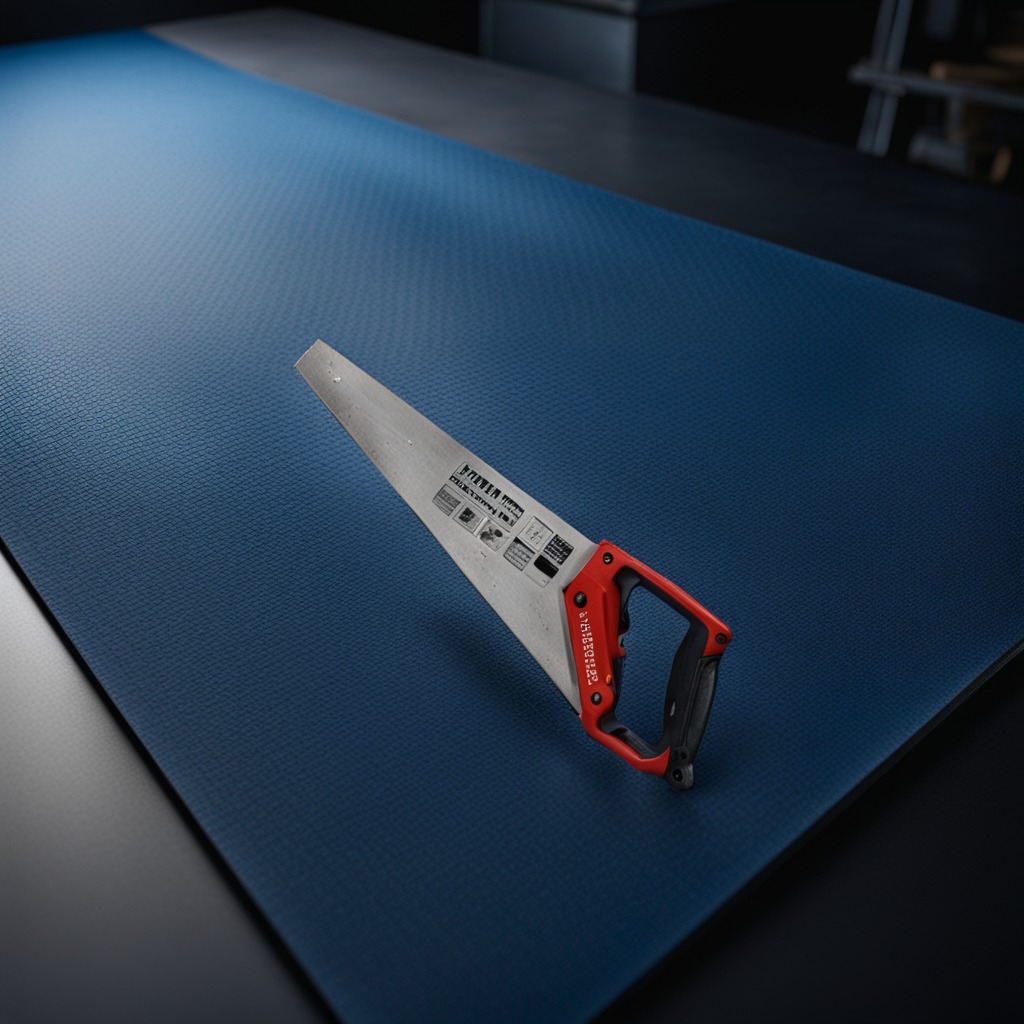
A metal saw lying on a clean granite tabletop inside a workshop at night soft shadows worn but beneath the mat